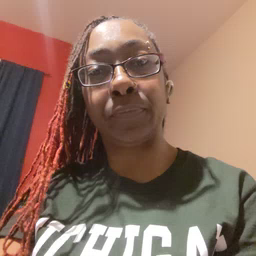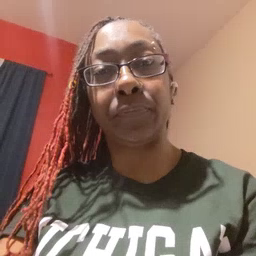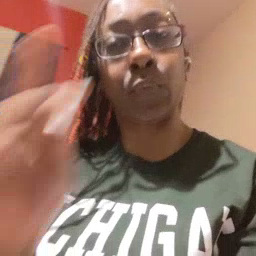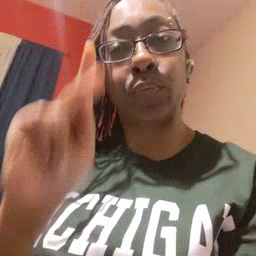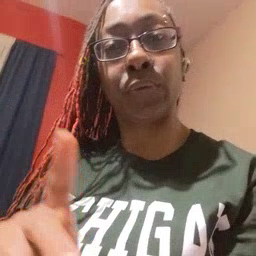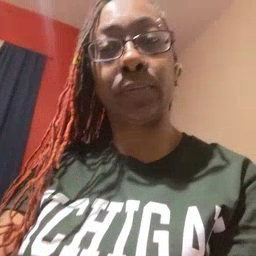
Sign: person